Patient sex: F
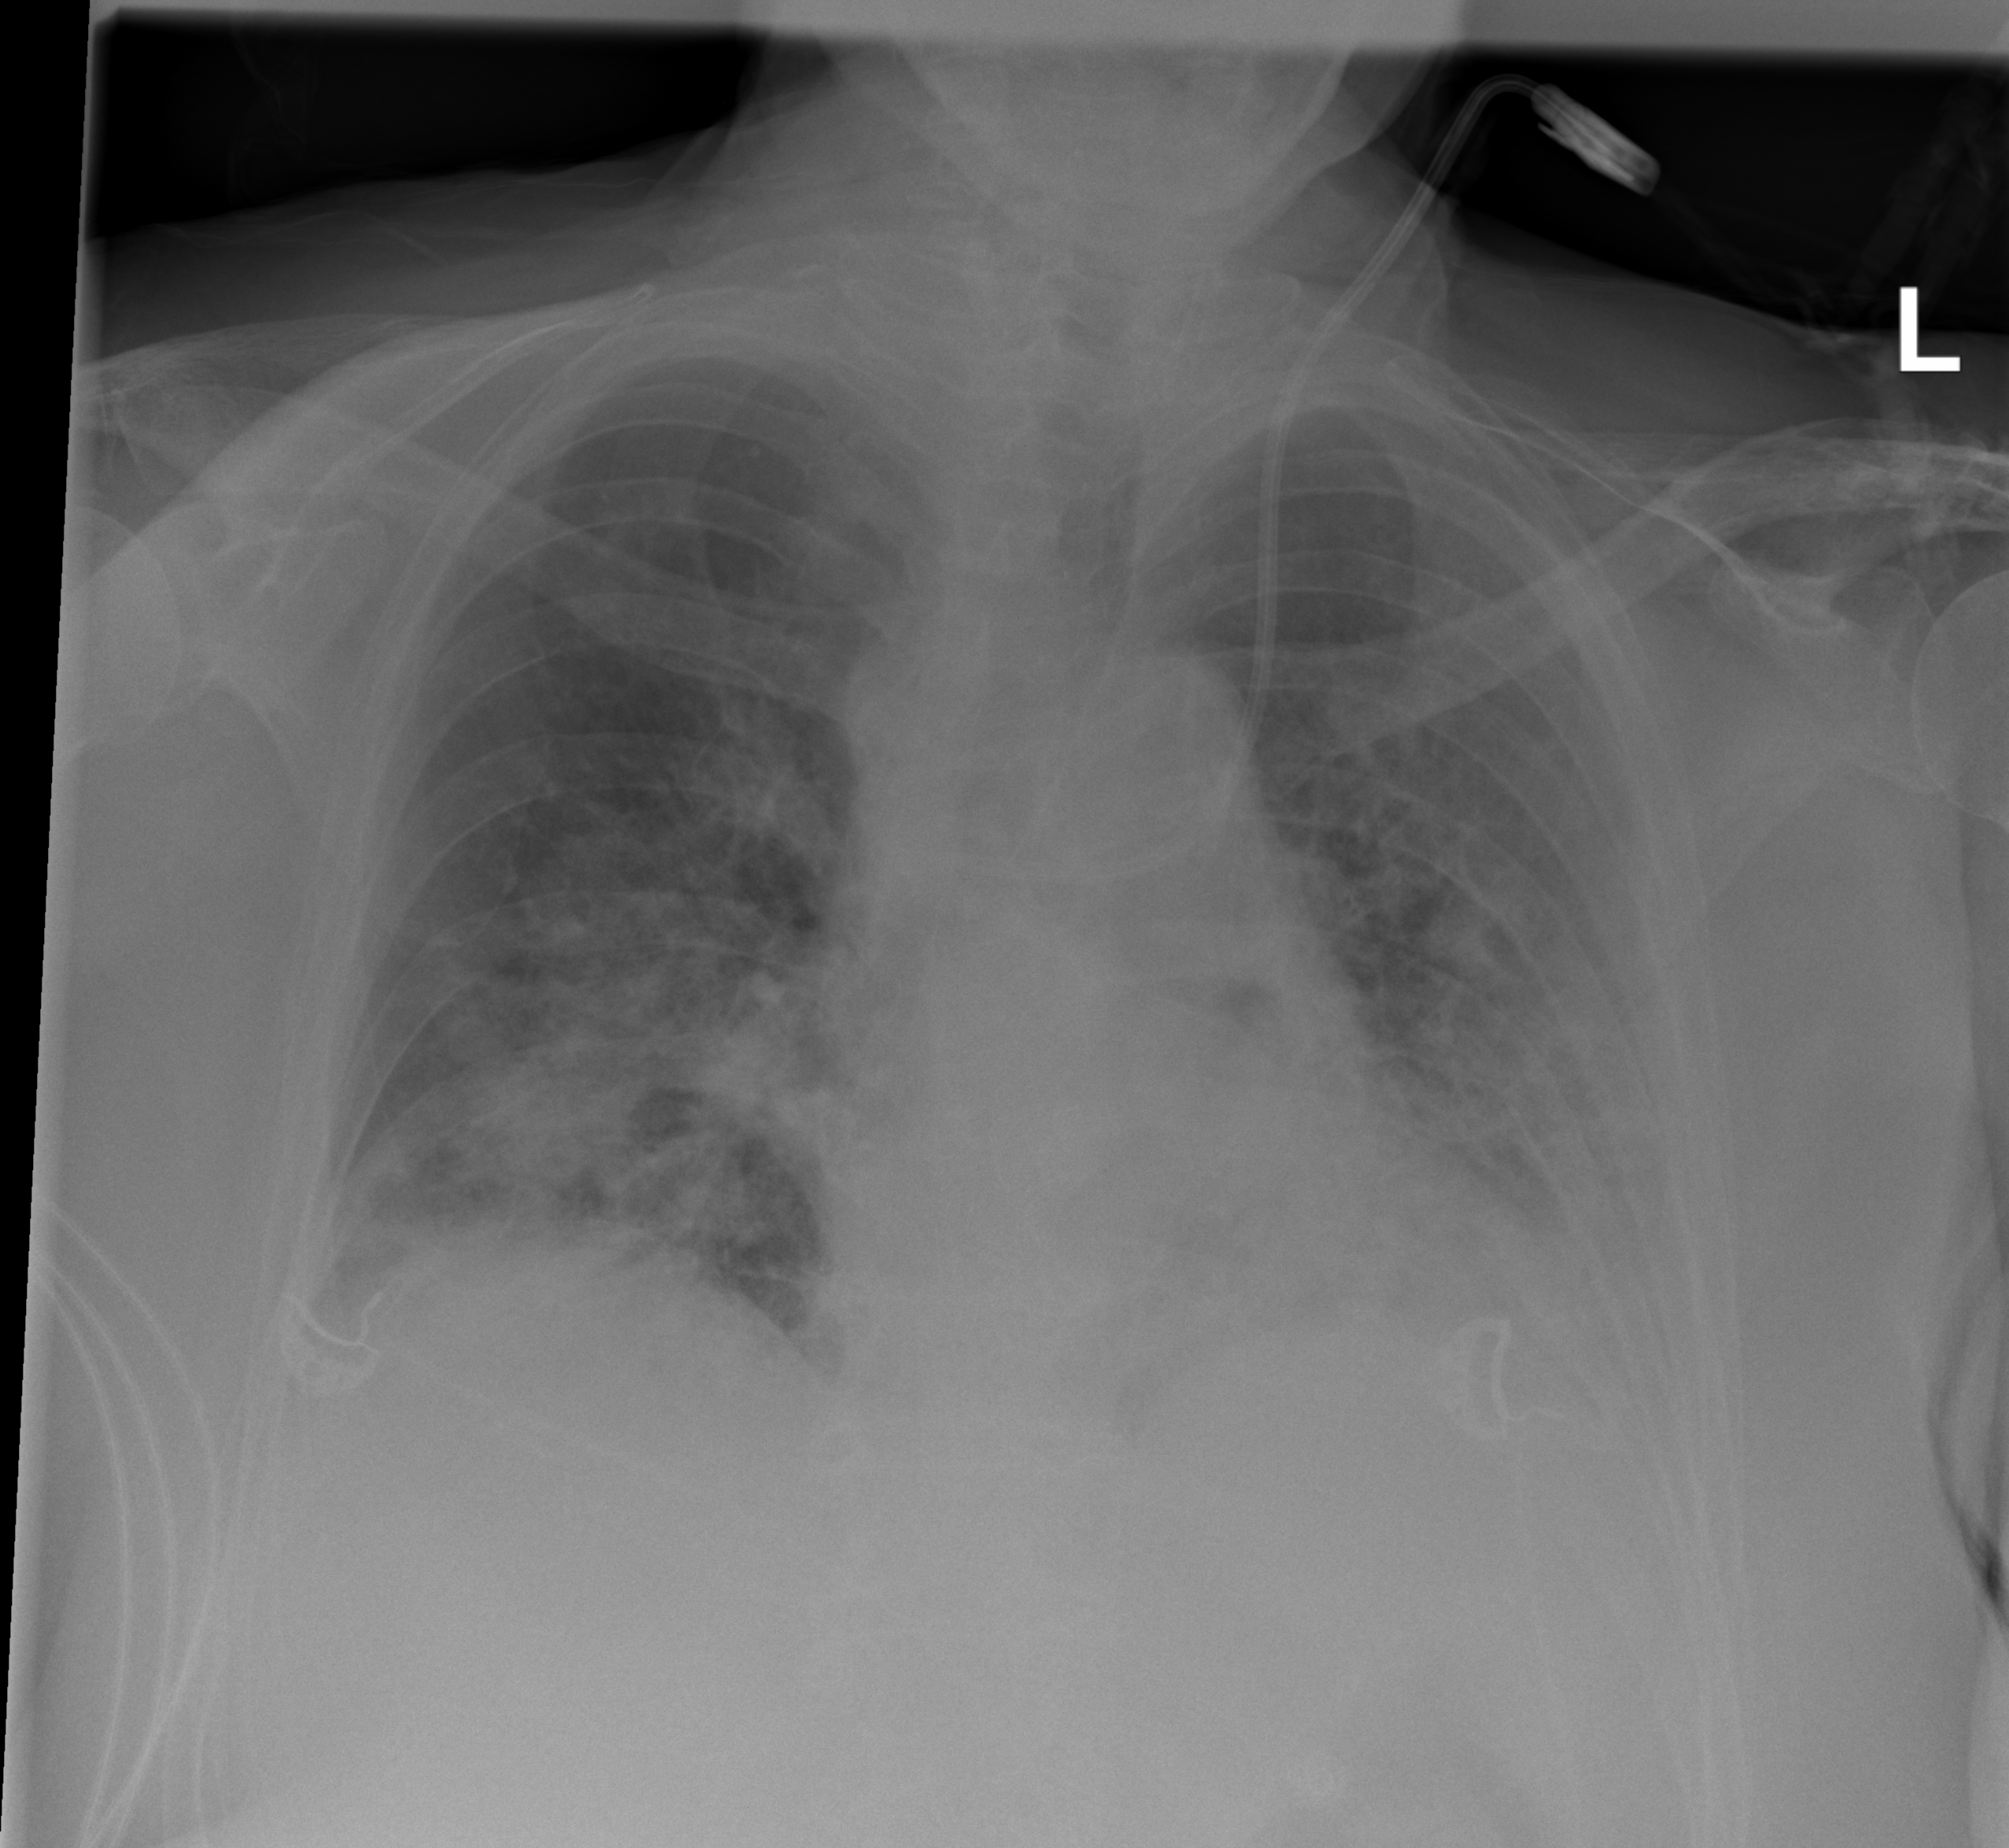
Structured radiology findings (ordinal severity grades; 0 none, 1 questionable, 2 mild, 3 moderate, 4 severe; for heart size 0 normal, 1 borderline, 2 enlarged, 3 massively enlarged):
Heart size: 1
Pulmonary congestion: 2
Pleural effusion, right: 2
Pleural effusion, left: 3
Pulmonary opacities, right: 3
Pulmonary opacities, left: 3
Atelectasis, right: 2
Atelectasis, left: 2